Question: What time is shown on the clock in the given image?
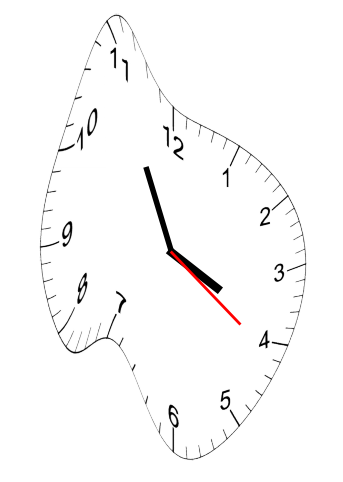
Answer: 03:55:21